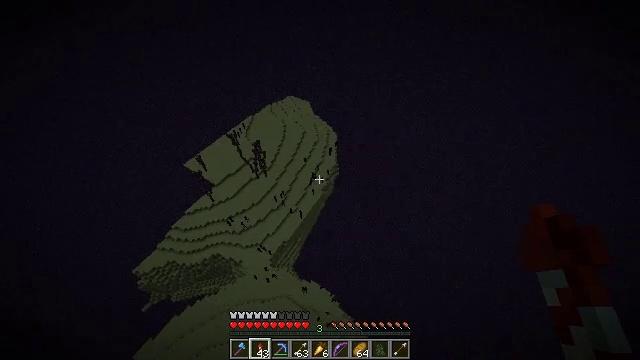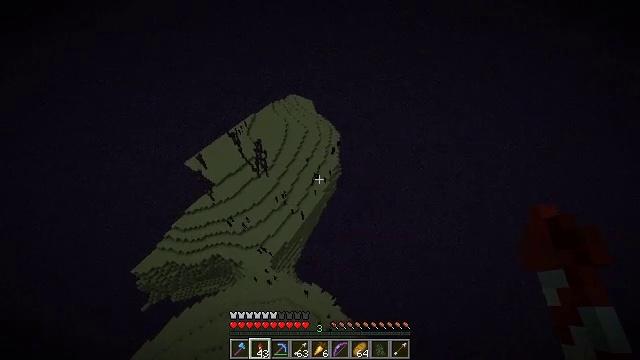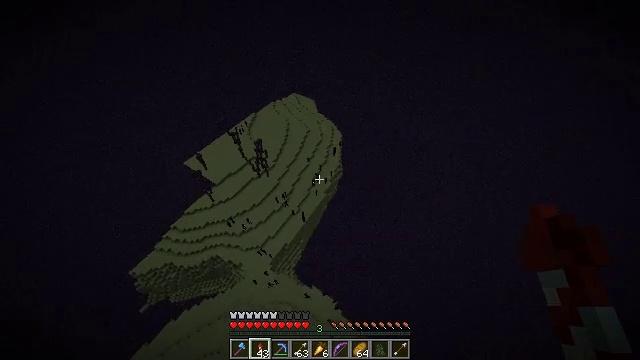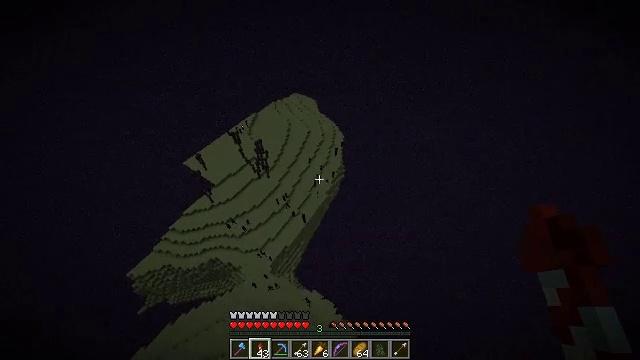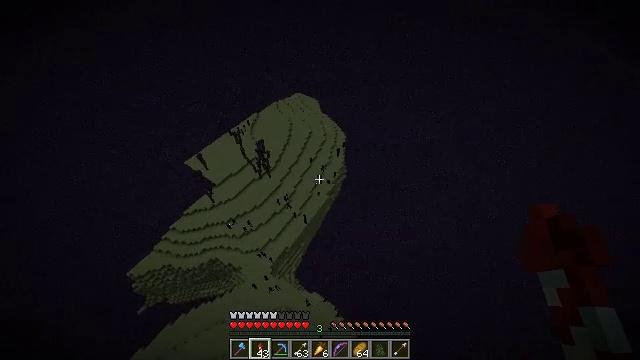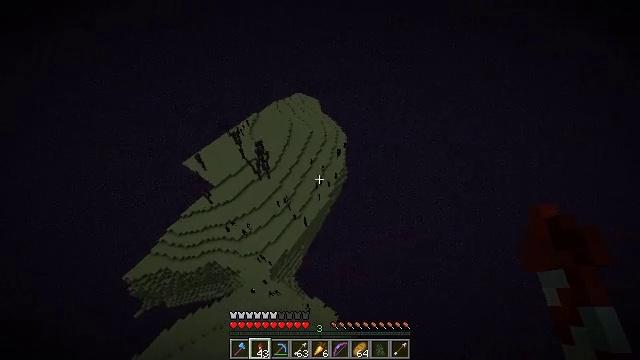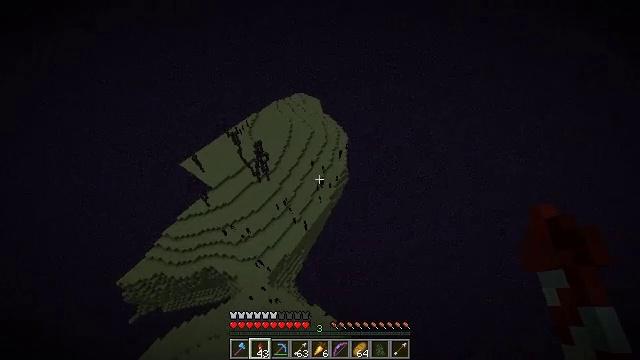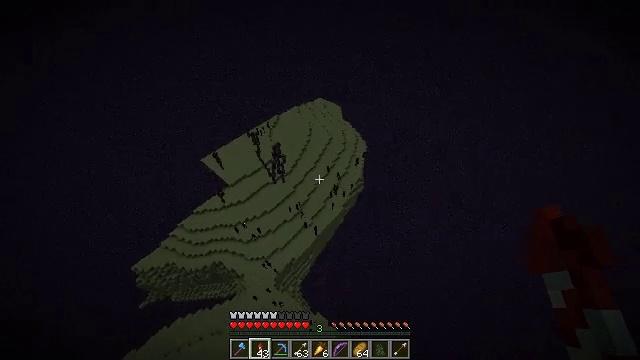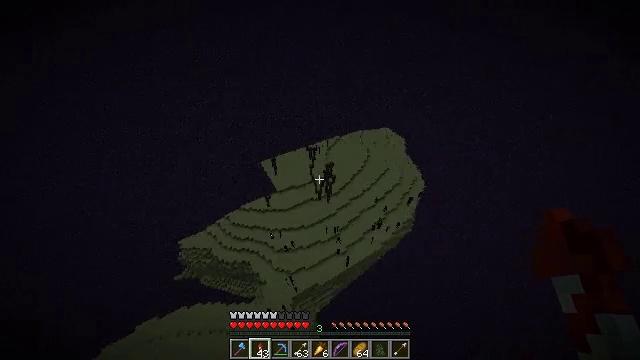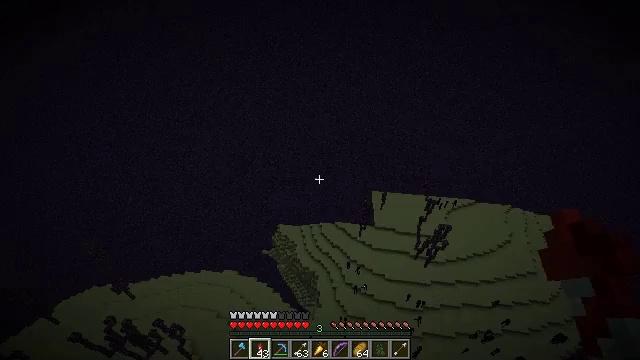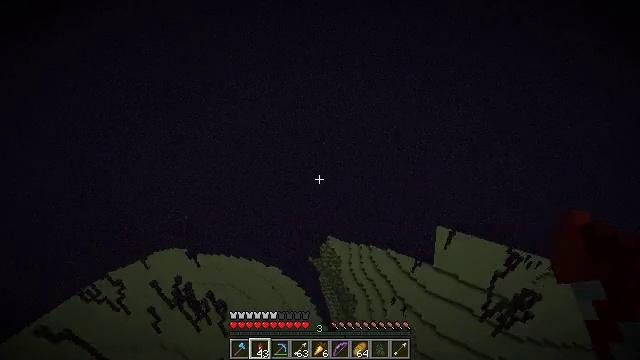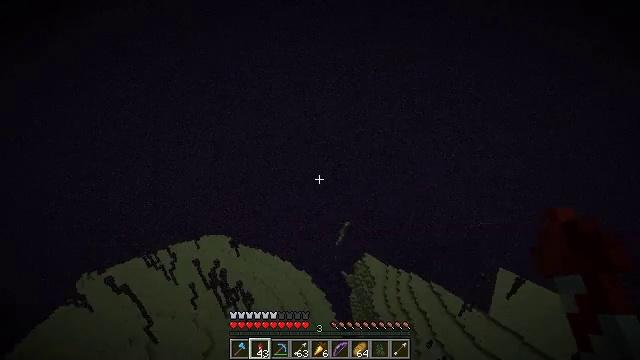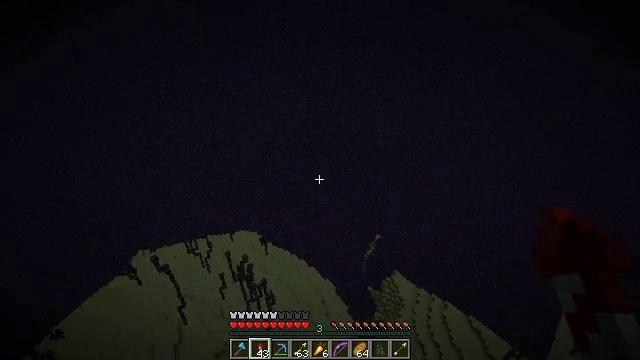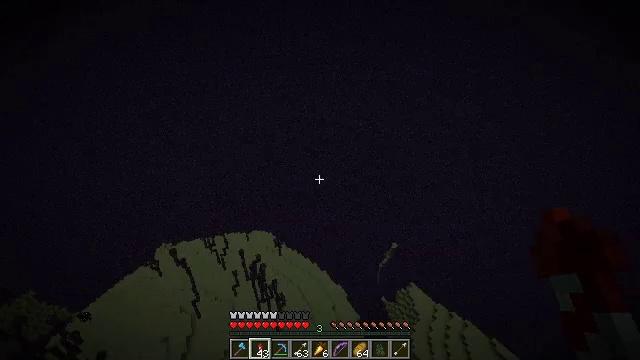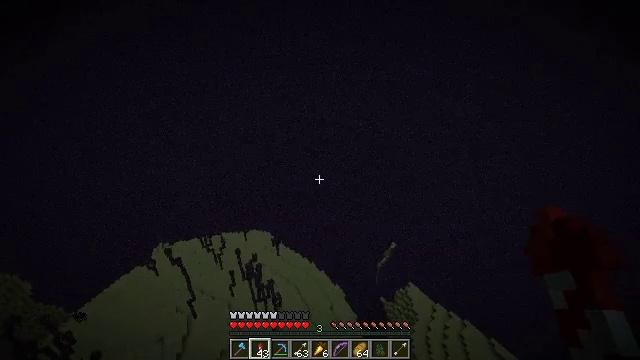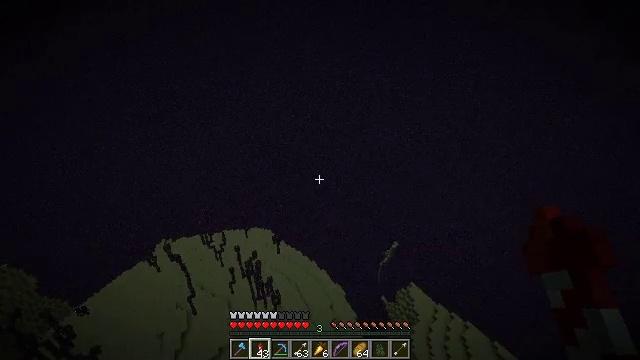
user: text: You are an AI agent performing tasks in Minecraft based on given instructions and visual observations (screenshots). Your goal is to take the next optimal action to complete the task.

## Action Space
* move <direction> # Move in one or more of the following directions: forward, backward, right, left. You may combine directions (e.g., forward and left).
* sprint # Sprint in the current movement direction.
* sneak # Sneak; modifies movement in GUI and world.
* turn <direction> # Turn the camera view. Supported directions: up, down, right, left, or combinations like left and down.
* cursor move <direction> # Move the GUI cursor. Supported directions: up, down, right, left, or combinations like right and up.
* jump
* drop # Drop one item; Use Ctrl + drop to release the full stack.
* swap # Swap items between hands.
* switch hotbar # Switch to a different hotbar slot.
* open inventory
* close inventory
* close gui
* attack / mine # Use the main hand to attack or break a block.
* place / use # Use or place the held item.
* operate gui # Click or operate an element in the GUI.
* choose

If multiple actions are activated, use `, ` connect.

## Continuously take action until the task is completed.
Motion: motion action
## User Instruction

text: Remove a firework rocket from the inventory.
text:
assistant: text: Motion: move forward, sprint, jump
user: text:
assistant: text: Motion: move forward, sprint, jump
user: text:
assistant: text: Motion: move forward, sprint, jump
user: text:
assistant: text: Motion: move forward, sprint, jump
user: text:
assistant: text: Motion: move forward, sprint, jump
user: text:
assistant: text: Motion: move forward, sprint, jump
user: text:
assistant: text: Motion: move forward, sprint, turn left and up, jump
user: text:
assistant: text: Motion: move forward, sprint, turn left and up, jump
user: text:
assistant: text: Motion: move forward, sprint, turn left and up, jump
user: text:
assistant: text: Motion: move forward, sprint, turn left and up, jump
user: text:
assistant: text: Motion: move forward, sprint, turn left and up, jump
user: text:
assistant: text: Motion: move forward, sprint, turn left and up, jump
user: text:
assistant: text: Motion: move forward, sprint, turn left and up, jump
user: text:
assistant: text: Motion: move forward, sprint, jump
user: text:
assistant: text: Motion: move forward, sprint, turn left, jump
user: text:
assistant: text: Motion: move forward, sprint, turn left and down, jump
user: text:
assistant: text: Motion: move forward, sprint, turn left and down, jump
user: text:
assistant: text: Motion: move forward, sprint, turn left and down, jump
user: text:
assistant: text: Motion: move forward, sprint, turn left, jump
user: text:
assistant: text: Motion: move forward, sprint, turn left and down, jump
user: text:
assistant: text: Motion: move forward, sprint, turn left and down, jump
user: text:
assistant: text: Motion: move forward, sprint, turn left, jump
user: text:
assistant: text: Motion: move forward, sprint, turn left, jump
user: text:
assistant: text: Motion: move forward, sprint, jump
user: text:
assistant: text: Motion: move forward, sprint, jump
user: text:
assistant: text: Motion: move forward, sprint, jump
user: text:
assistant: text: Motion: move forward, sprint, jump
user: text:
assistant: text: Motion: move forward, sprint, turn right, jump
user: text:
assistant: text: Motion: move forward, sprint, turn right and down, jump
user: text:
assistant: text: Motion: move forward, sprint, turn right and down, jump